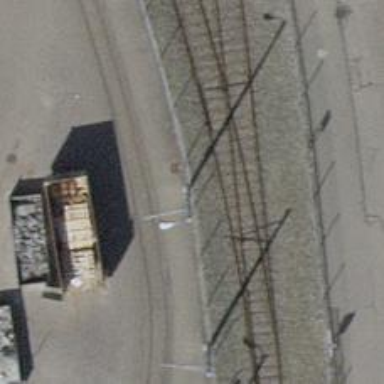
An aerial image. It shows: Chain link fence is in the scene.